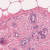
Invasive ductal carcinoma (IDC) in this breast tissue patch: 0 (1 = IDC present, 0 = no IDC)